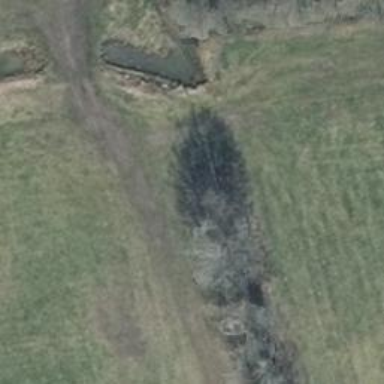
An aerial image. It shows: Culvert tunnel.